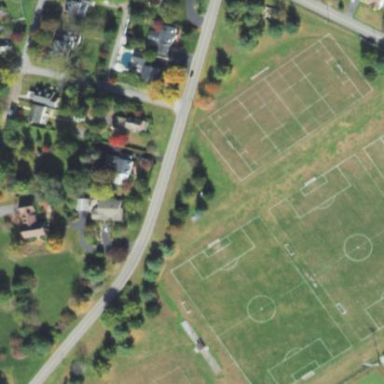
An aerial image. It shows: Soccer pitch designated for leisure and sports activities.